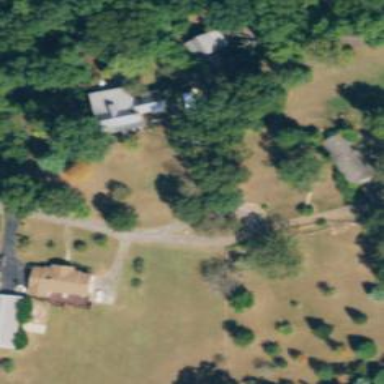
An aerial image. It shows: Driveway.